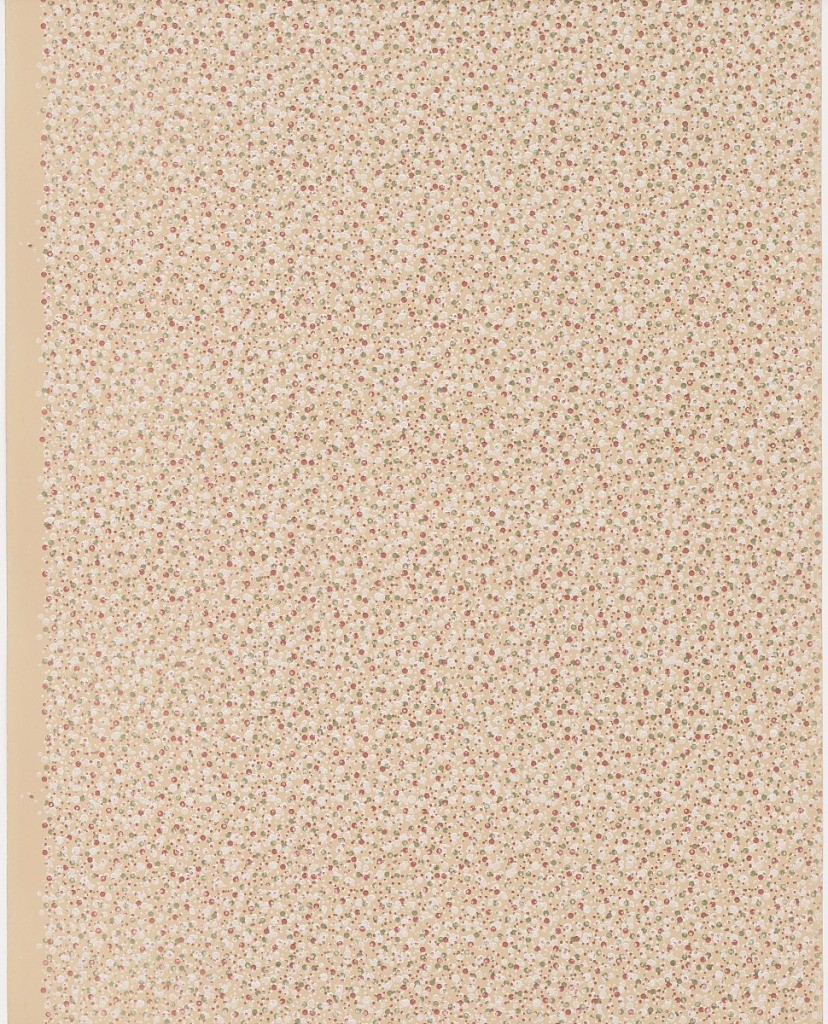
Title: Sidewall
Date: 1905–1915
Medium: Machine-printed paper
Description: On light brown ground, overlapping dots in red, green, and white.